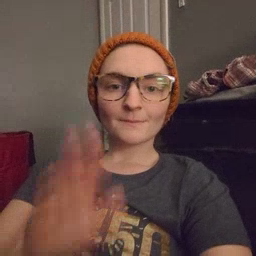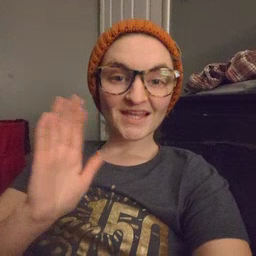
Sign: bye